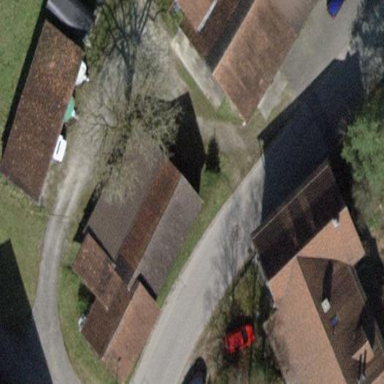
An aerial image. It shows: Shed building.